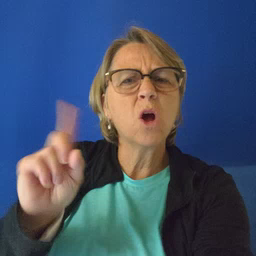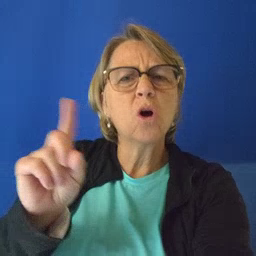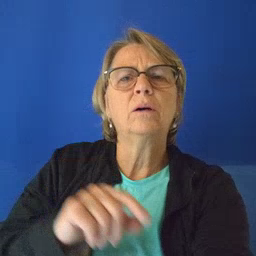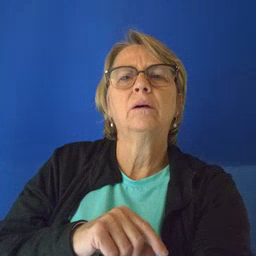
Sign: where